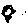
Label: flower